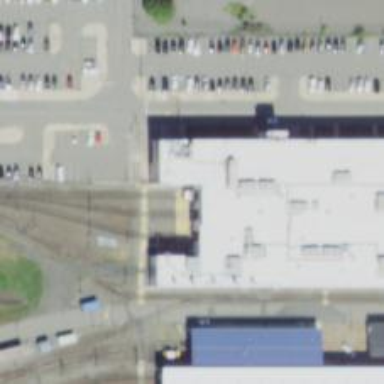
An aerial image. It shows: Light rail yard with electrified contact lines.